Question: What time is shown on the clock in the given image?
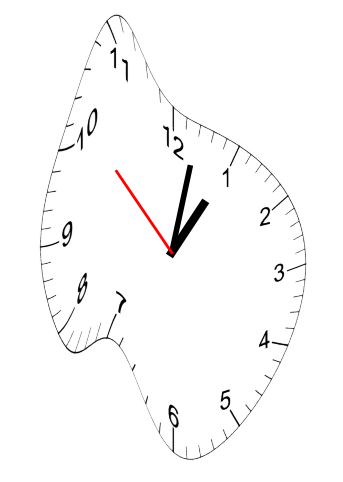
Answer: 01:01:52